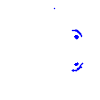
Particle: proton